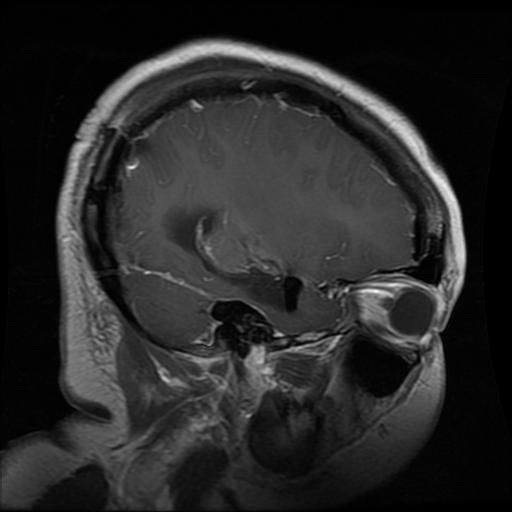
Label: glioma